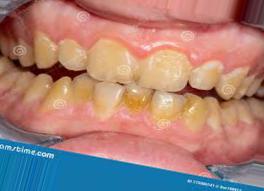
Condition: Tooth Discoloration